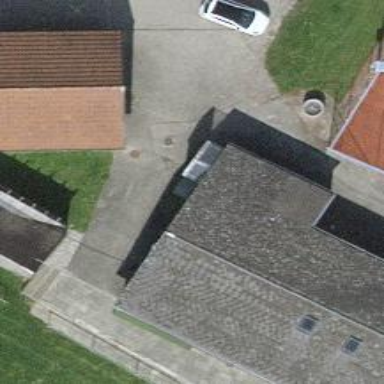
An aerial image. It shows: Toilets.